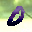
Label: 0